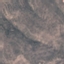
Label: HerbaceousVegetation